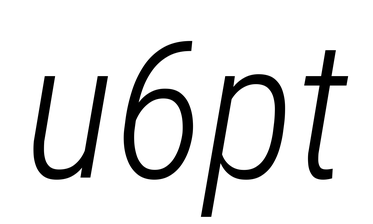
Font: Roboto-Italic_Condensed_Light_Italic